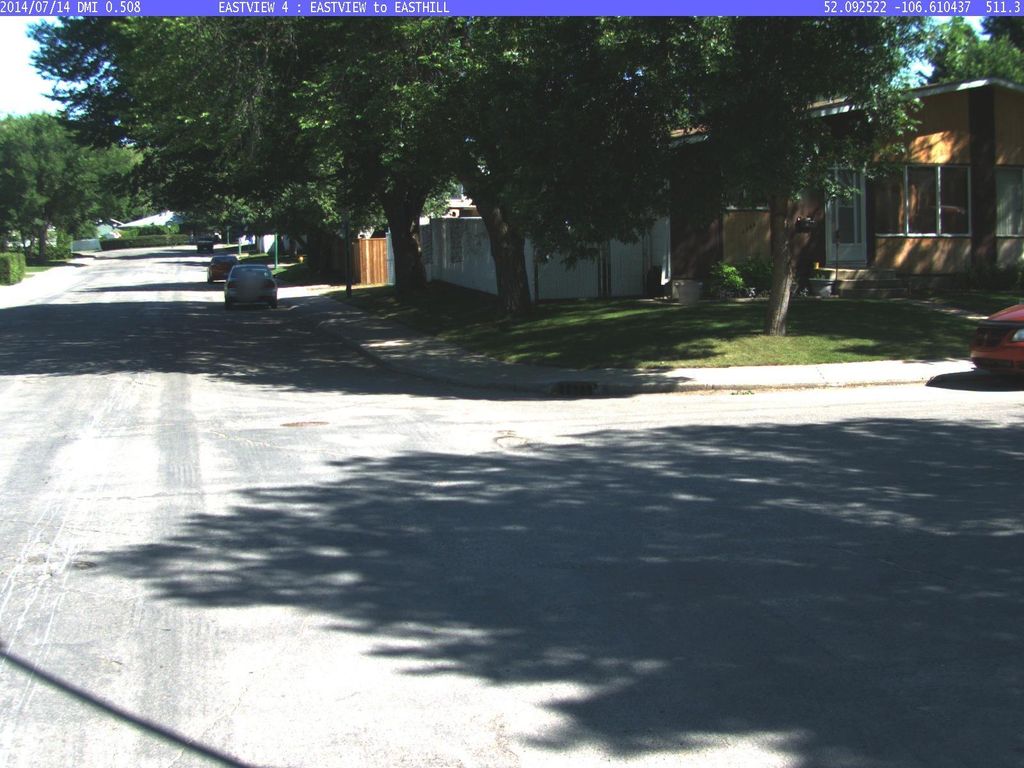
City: saskatoon